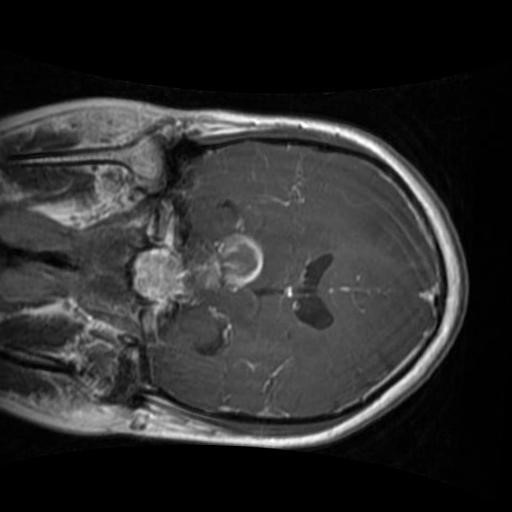
Label: brain_glioma